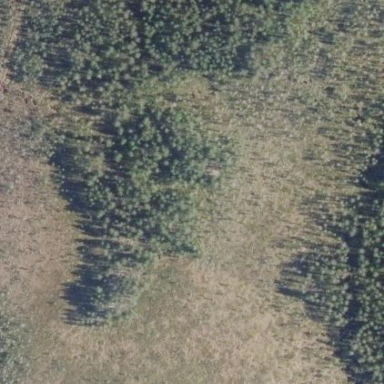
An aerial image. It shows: Needle-leaved woodland.